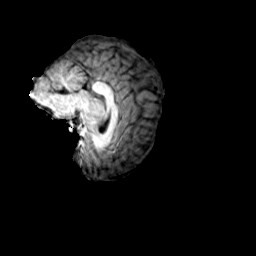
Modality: T1w
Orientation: sagittal
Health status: ill
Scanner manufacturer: siemens
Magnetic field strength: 3 T
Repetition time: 2 s
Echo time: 0.00303 s